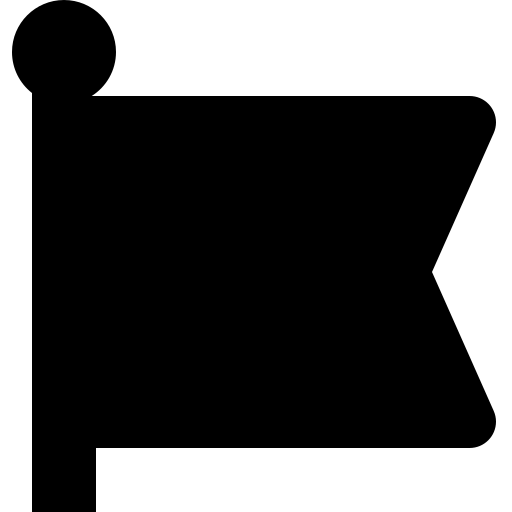
Tags: icon, FontAwesome, fa-icon, solid, font, awesome